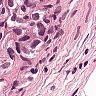
Metastatic tissue present: yes